Question: I have a report with a chart containing some bars. They represent values from an underlying query. Now, I would like to place some more values, which are closely related to the first values, inside the bars like this:

Can I do that?
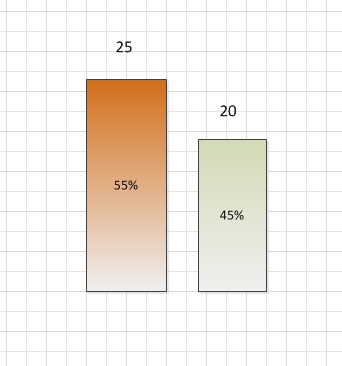
Answer: Not exactly, but you can achieve a similar effect:
- - - - - - - - - -
If you now preview the report, your new value should appear inside the bars and the existing value should appear on top of them.